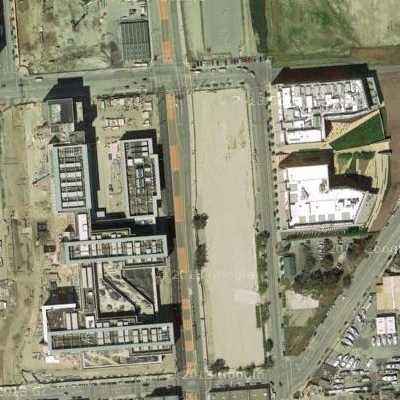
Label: cIndustry